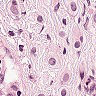
Metastatic tissue present: yes